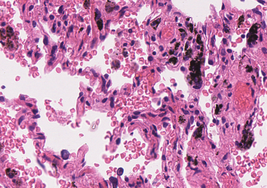
Tumor epithelial tissue: no
Tumor-associated stroma tissue: no
Normal tissue: yes